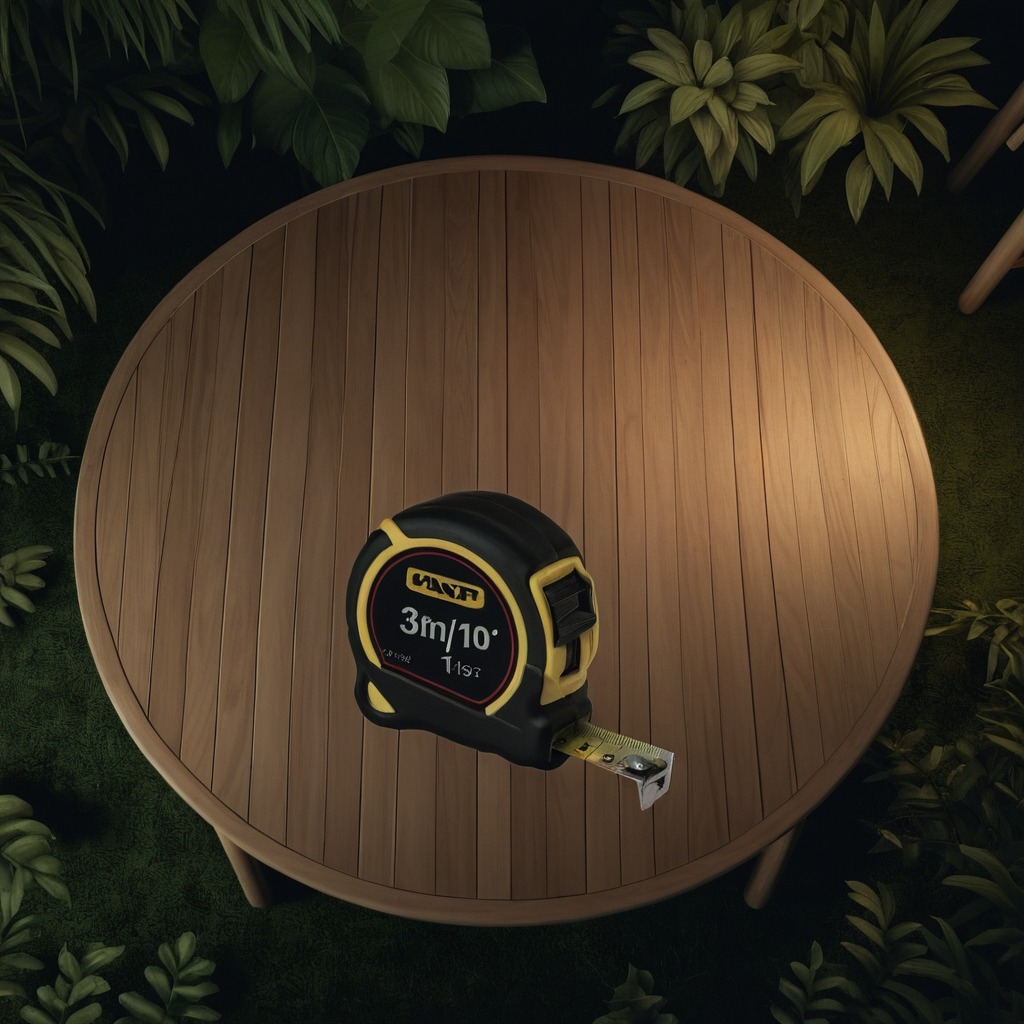
A measuring tape is lying on a wooden table inside a jungle field workshop tent at night.